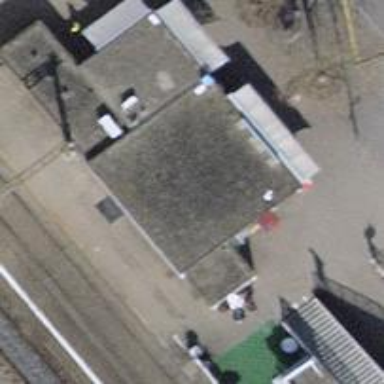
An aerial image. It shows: Kiosk shop.